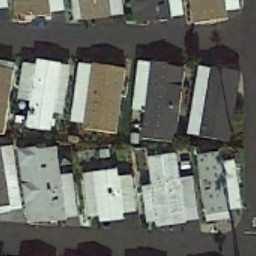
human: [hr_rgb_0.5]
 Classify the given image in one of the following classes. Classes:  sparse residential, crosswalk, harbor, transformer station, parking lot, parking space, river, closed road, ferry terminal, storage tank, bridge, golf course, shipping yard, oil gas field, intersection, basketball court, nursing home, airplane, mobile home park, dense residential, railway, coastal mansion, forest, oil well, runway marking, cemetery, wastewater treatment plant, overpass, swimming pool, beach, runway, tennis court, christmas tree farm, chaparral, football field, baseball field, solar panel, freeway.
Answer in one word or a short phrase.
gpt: mobile home park